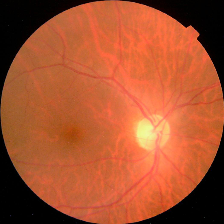
Diabetic retinopathy grade: No DR